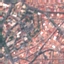
Label: Residential